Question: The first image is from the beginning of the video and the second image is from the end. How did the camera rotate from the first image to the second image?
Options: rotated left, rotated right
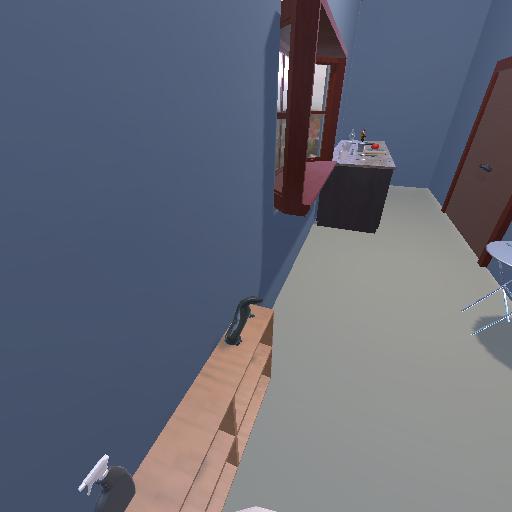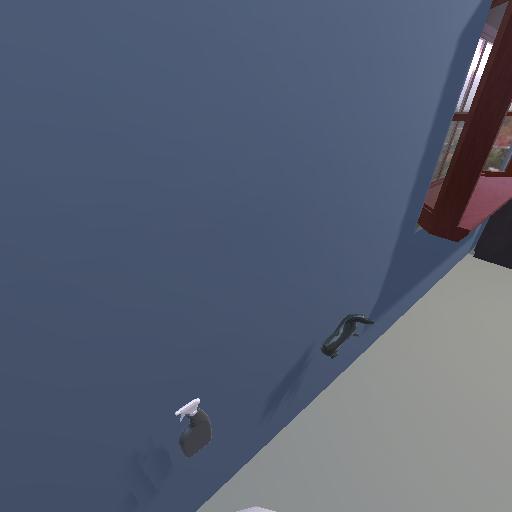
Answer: rotated left